The image is an STFT spectrogram (time versus frequency) of a rolling-element bearing's vibration signal. Determine the bearing's health state. Answer with exactly one of: normal, inner_race, outer_race, ball.
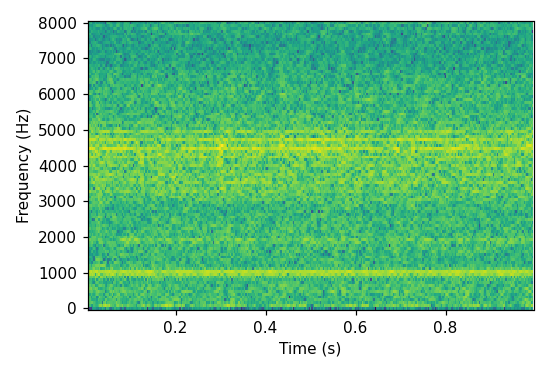
Answer: outer_race